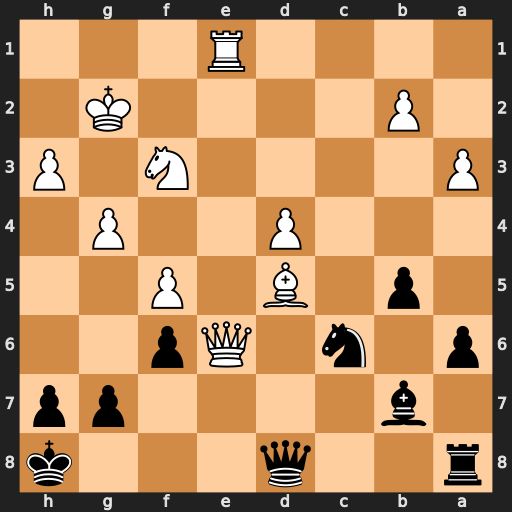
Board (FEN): r2q3k/1b4pp/p1n1Qp2/1p1B1P2/3P2P1/P4N1P/1P4K1/4R3
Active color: b
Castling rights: -
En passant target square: -
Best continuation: Nxd4 Bxb7 Nxe6 fxe6 Rb8